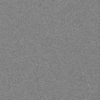
Label: dusty